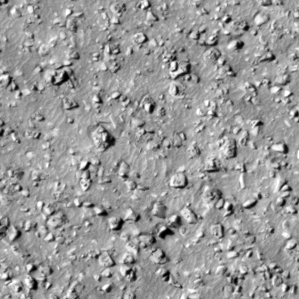
Label: non_frost